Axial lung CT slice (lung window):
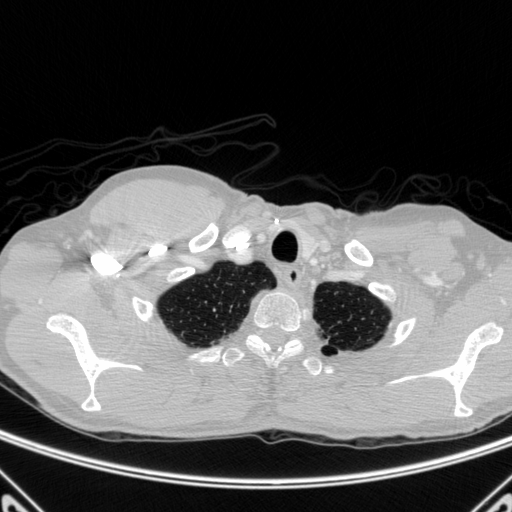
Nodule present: no